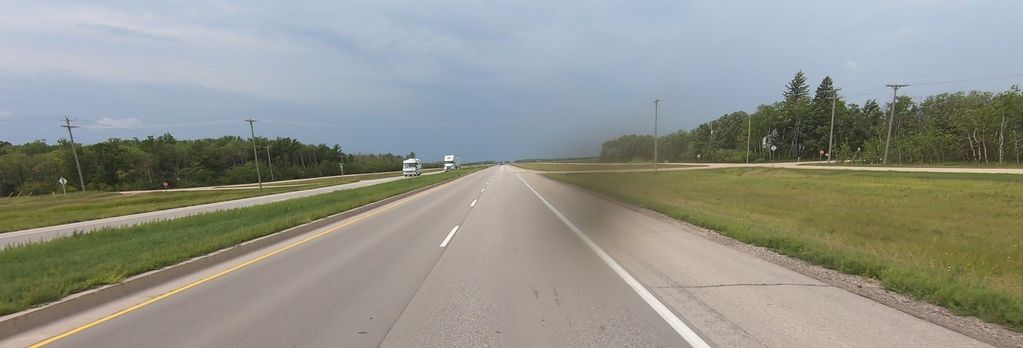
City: winnipeg